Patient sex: M
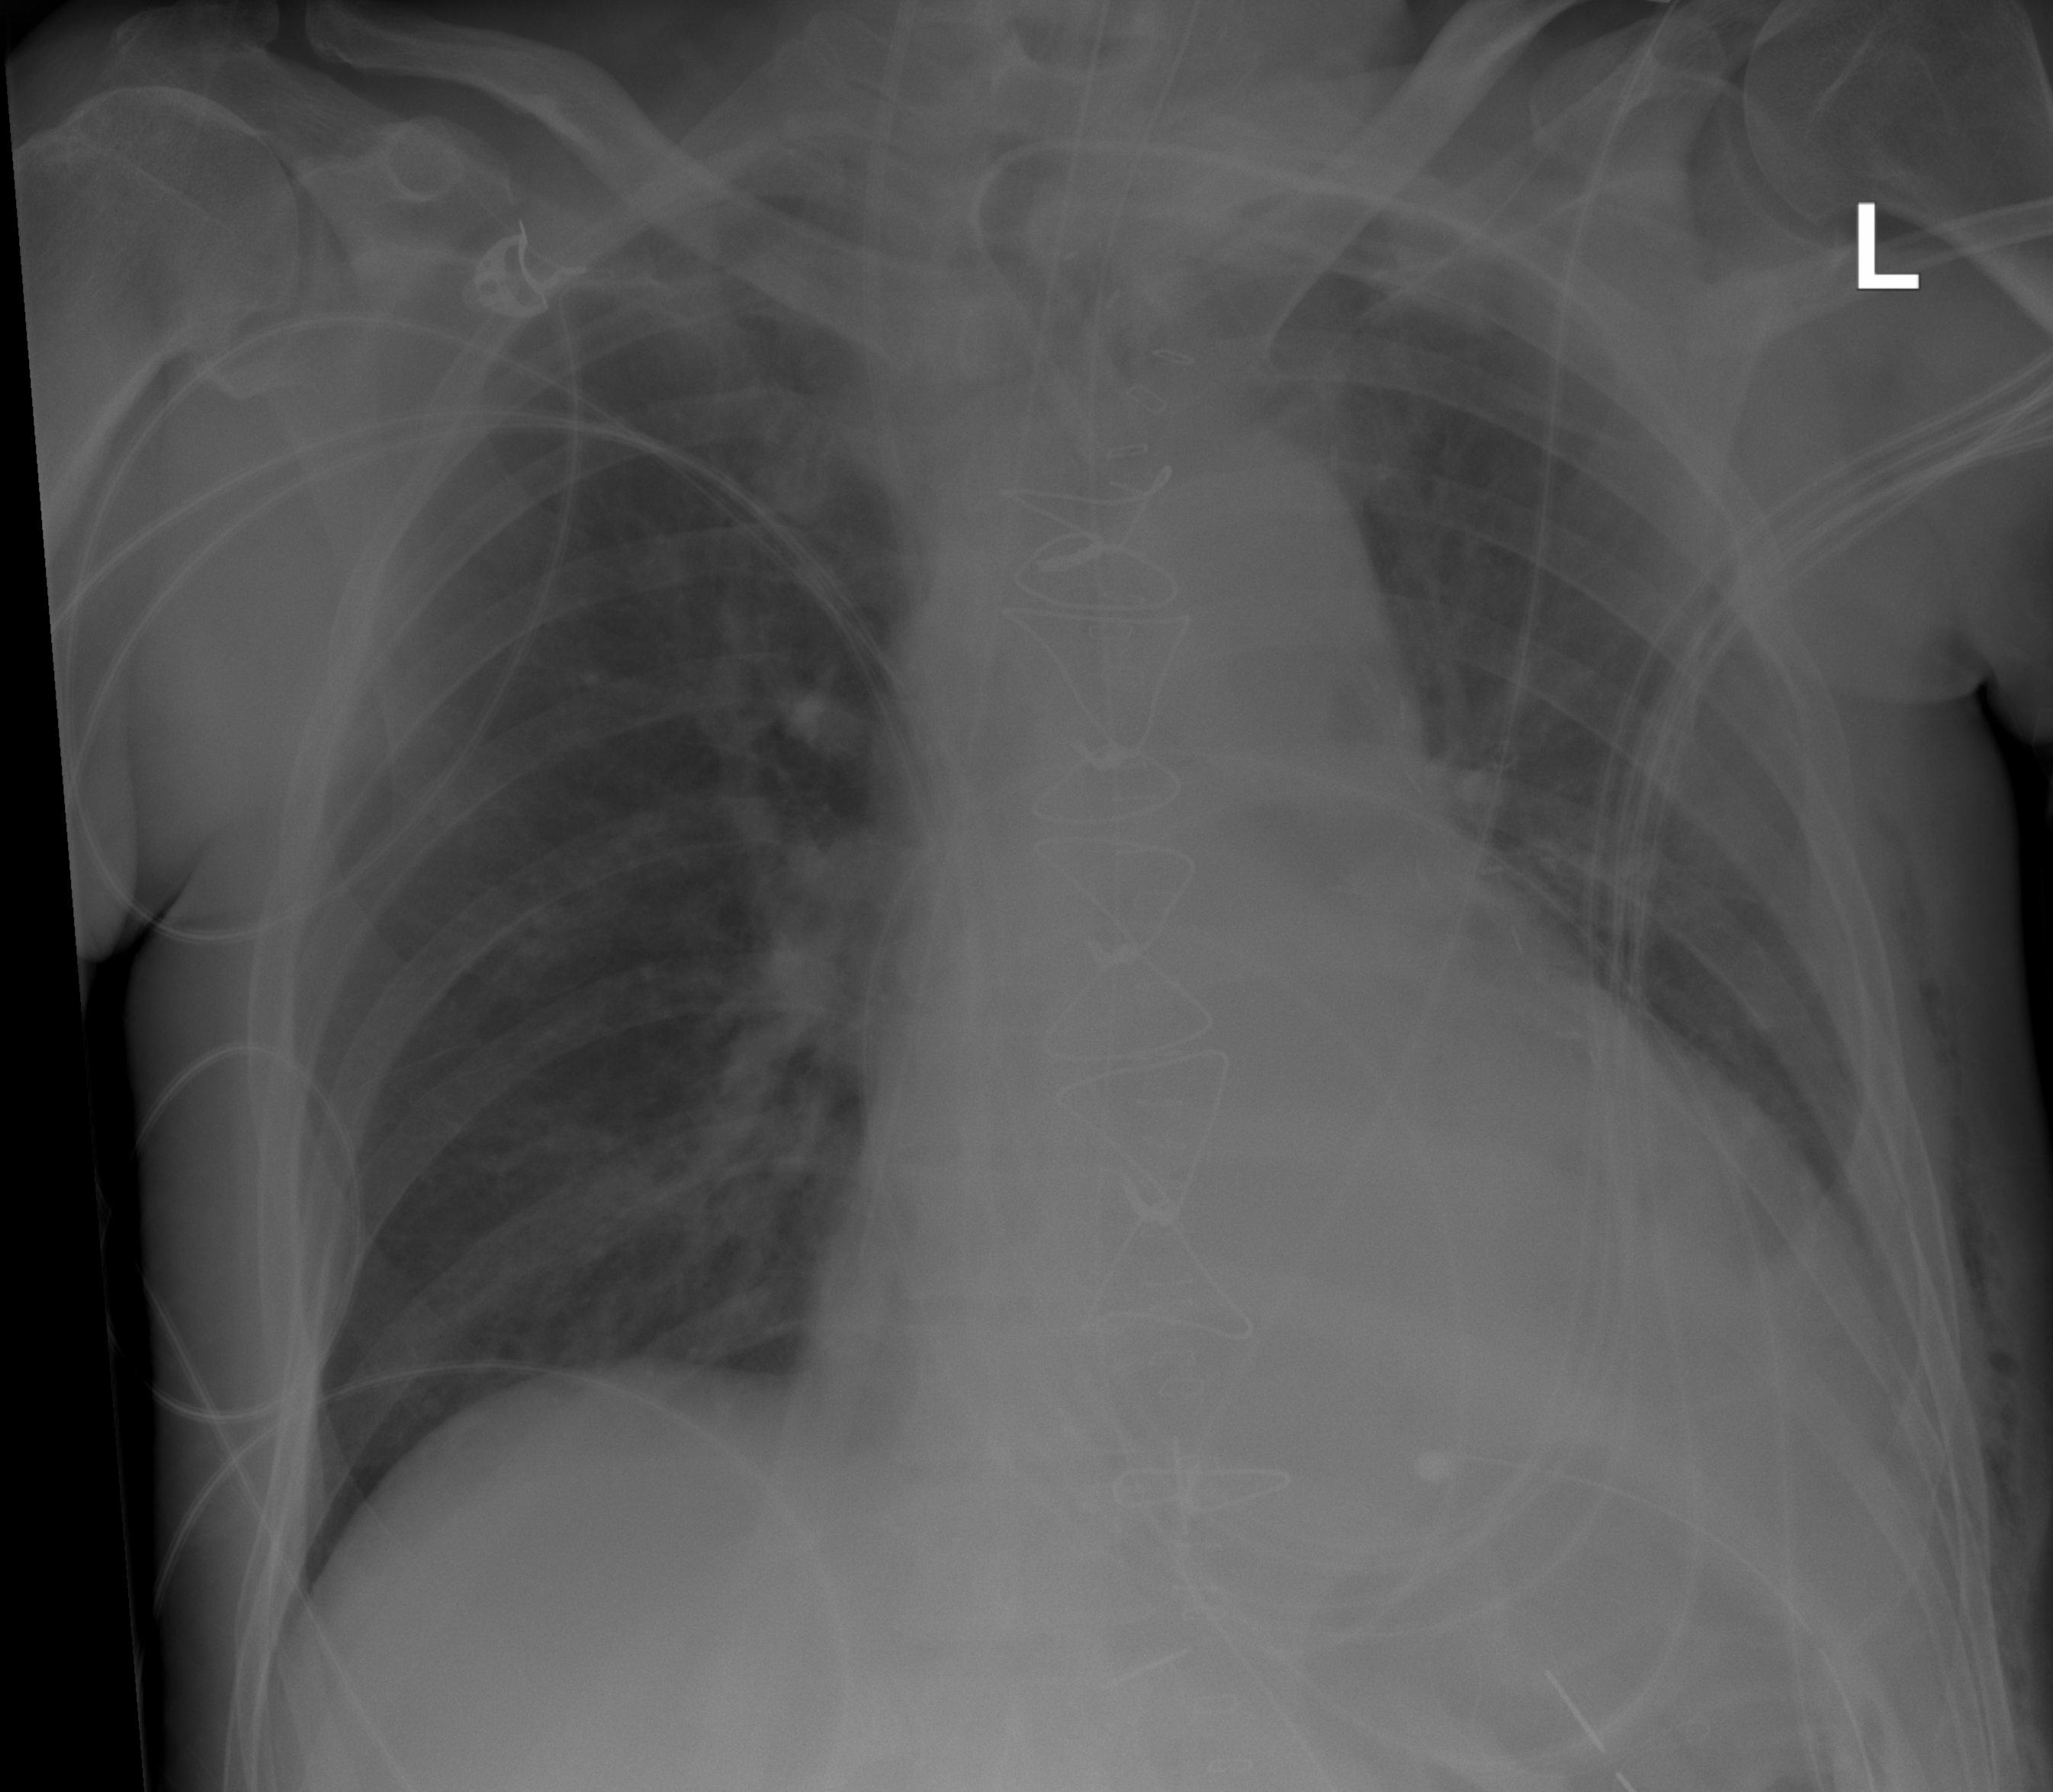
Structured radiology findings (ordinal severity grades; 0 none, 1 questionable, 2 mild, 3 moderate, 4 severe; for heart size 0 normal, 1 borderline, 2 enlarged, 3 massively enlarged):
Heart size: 0
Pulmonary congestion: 2
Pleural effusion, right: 0
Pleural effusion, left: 2
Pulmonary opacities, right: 0
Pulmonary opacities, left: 0
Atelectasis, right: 0
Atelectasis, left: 2